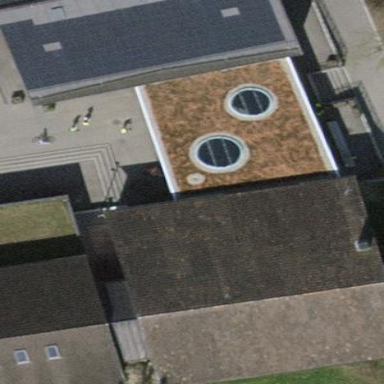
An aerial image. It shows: View of roof of building.